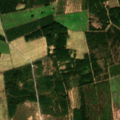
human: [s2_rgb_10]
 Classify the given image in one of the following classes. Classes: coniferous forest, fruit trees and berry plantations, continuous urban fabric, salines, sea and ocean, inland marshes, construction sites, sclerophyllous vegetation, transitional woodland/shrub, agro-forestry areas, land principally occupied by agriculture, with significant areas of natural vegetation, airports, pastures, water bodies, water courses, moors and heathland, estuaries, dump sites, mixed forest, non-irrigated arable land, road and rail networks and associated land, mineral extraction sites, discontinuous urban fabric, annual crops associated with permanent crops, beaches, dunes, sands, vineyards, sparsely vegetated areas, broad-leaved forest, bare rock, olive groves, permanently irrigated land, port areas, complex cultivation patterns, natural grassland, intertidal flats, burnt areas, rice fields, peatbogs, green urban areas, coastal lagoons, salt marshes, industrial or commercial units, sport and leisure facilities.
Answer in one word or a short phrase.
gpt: pastures, coniferous forest, transitional woodland/shrub